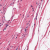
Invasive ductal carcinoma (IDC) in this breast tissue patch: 0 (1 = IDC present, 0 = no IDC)